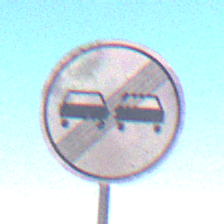
Verkehrszeichen: EndeUeberholverbot
Umgebung: Outdoor, RoadRail
Tageszeit: MorningAfternoon
Wetter: Clear
Licht: Natural
Jahreszeit: NotSpecified
Kontrast: HighContrast